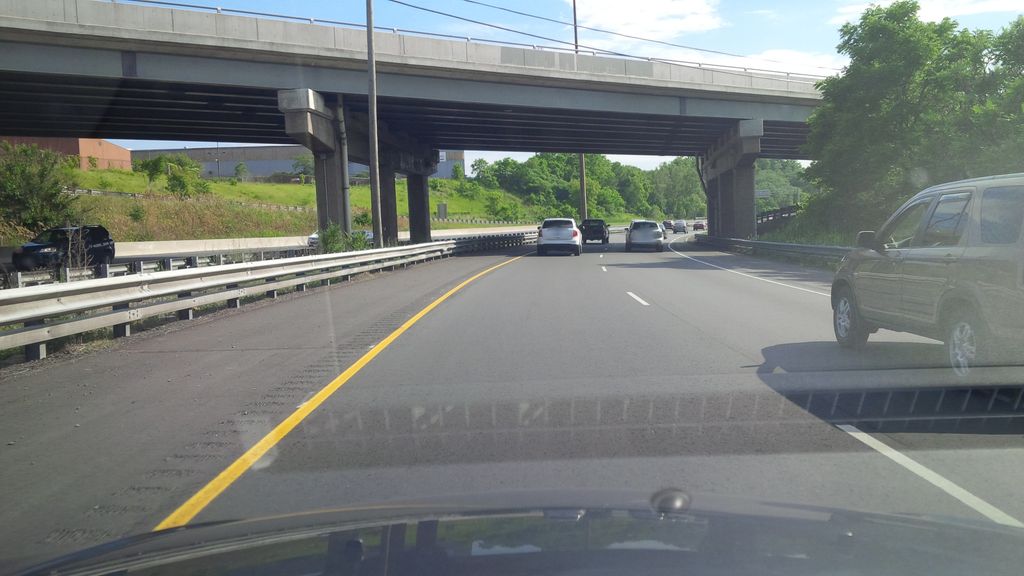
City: hamilton